Question: I am trying to allow a user to press a button and be given three separate tables with different headers. The data for these cells is just "test" in this code.
The problem is that the three tables all join together and make one large table with all of the headers placed side-by-side (see picture at the bottom). How can I make each table occupy its own line instead of creating one big table? The functions for generating the tables is given here, in "tables.js" (note: I know I can create a function to make this document much shorter, but that does not seem to be the issue.)
'''
function createQualtricsTable() {
var toAdd1 = ["Actions", "Survey Name", "Response ID", "GUID", "Comments", "Submission Date", "WLP", "Current Page"];
var x = document.createElement("table");
x.setAttribute("id", "QualtricsTable");
document.getElementById("app-space").appendChild(x);
var y = document.createElement("TR");
y.setAttribute("id", "HeaderRow");
document.getElementById("QualtricsTable").appendChild(y);
var z = document.createElement("TR");
z.setAttribute("id", "DataRow");
document.getElementById("QualtricsTable").appendChild(z);
for(i = 0; i < toAdd1.length; i++){
var newcolumn = document.createElement("TD");
var t = document.createTextNode("test");
newcolumn.appendChild(t);
document.getElementById("DataRow").appendChild(newcolumn);
}
for(i = 0; i < toAdd1.length; i++){
var newcolumn = document.createElement("TD");
var t = document.createTextNode(toAdd1[i]);
newcolumn.appendChild(t);
document.getElementById("HeaderRow").appendChild(newcolumn);
}
br = document.createElement("br");
document.getElementById("app-space").appendChild(br);
}
function createODSTable(){
var toAdd2 = ["AgentID", "HUBID", "Email", "PhoneNumber", "FirstName", "LastName", "SrcSystem", "PartyRoleID", "RoleStatus"];
var x = document.createElement("table");
x.setAttribute("id", "ODSTable");
document.getElementById("app-space").appendChild(x);
var y = document.createElement("TR");
y.setAttribute("id", "HeaderRow");
document.getElementById("ODSTable").appendChild(y);
var z = document.createElement("TR");
z.setAttribute("id", "DataRow");
document.getElementById("ODSTable").appendChild(z);
for(i = 0; i < toAdd2.length; i++){
var newcolumn = document.createElement("TD");
var t = document.createTextNode("test");
newcolumn.appendChild(t);
document.getElementById("DataRow").appendChild(newcolumn);
}
for(i = 0; i < toAdd2.length; i++){
var newcolumn = document.createElement("TD");
var t = document.createTextNode(toAdd2[i]);
newcolumn.appendChild(t);
document.getElementById("HeaderRow").appendChild(newcolumn);
}
br = document.createElement("br");
document.getElementById("app-space").appendChild(br);
}
function createTealiumTable(){
var toAdd3 = ["TimeStamp", "Action", "Page Name", "URL", "Details", "Product LOB"];
var x = document.createElement("table");
x.setAttribute("id", "TealiumTable");
document.getElementById("app-space").appendChild(x);
var y = document.createElement("TR");
y.setAttribute("id", "HeaderRow");
document.getElementById("TealiumTable").appendChild(y);
var z = document.createElement("TR");
z.setAttribute("id", "DataRow");
document.getElementById("TealiumTable").appendChild(z);
for(i = 0; i < toAdd3.length; i++){
var newcolumn = document.createElement("TD");
var t = document.createTextNode("test");
newcolumn.appendChild(t);
document.getElementById("DataRow").appendChild(newcolumn);
}
for(i = 0; i < toAdd3.length; i++){
var newcolumn = document.createElement("TD");
var t = document.createTextNode(toAdd3[i]);
newcolumn.appendChild(t);
document.getElementById("HeaderRow").appendChild(newcolumn);
}
br = document.createElement("br");
document.getElementById("app-space").appendChild(br);
}
function createTables(){
createQualtricsTable();
createODSTable();
createTealiumTable();
}
'''
Here is the CSS:
'''
table{
margin: 10px auto;
padding: 0;
width: 100%;
height: auto;
border-collapse: collapse;
text-align: center;
}
tr:first-child{
background-color: #4889A7;
}
tr:nth-child(2) td{
border: 1px;
border-style: solid;
border-color: #D0D0D0;
}
'''
And the HTML:
'''
<div id = "app-space">
<form class = "input-form">
Enter VOC ID
<input type = "text" name = "vocid" id = "text-box"><br>
</form>
<button onclick = "createTables()" class = "button"> Submit </button>
<script>
src = "tables.js"
</script>
</div>
'''

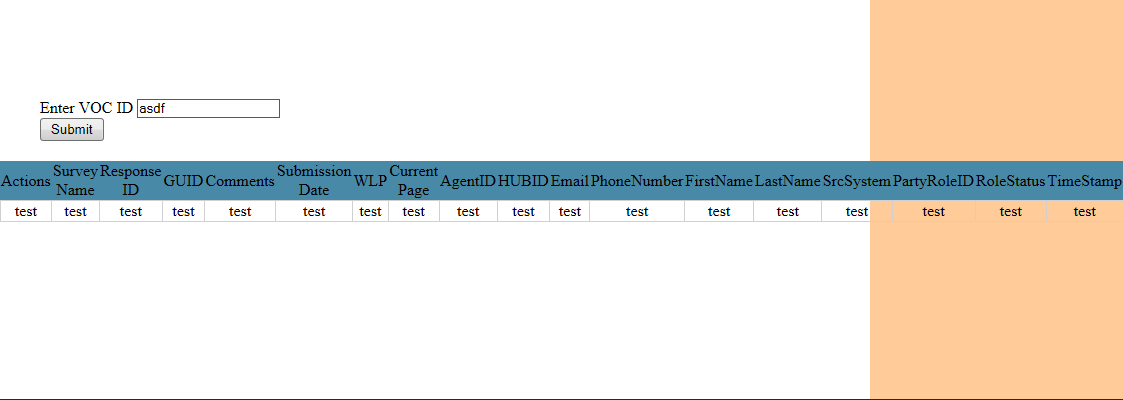
Answer: Your problem is that . In your first function you do this:
'''
var y = document.createElement("TR");
y.setAttribute("id", "HeaderRow");
// ...
var z = document.createElement("TR");
z.setAttribute("id", "DataRow");
'''
In your second (and third) function you do this:
'''
var y = document.createElement("TR");
y.setAttribute("id", "HeaderRow");
// ...
var z = document.createElement("TR");
z.setAttribute("id", "DataRow");
'''
So now you have three 'TR' elements with the id 'HeaderRow'. So what do you think this will do?
'''
document.getElementById("HeaderRow").appendChild(newcolumn);
'''
Which of the three 'HeaderRow' elements do you think it will append to? (hint: it's the first one).
Make your rows have unique id's of use a class and a selector to pick the '.HeaderRow' under (for example) '#TealiumTable'